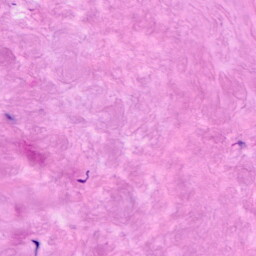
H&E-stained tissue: Breast